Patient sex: F
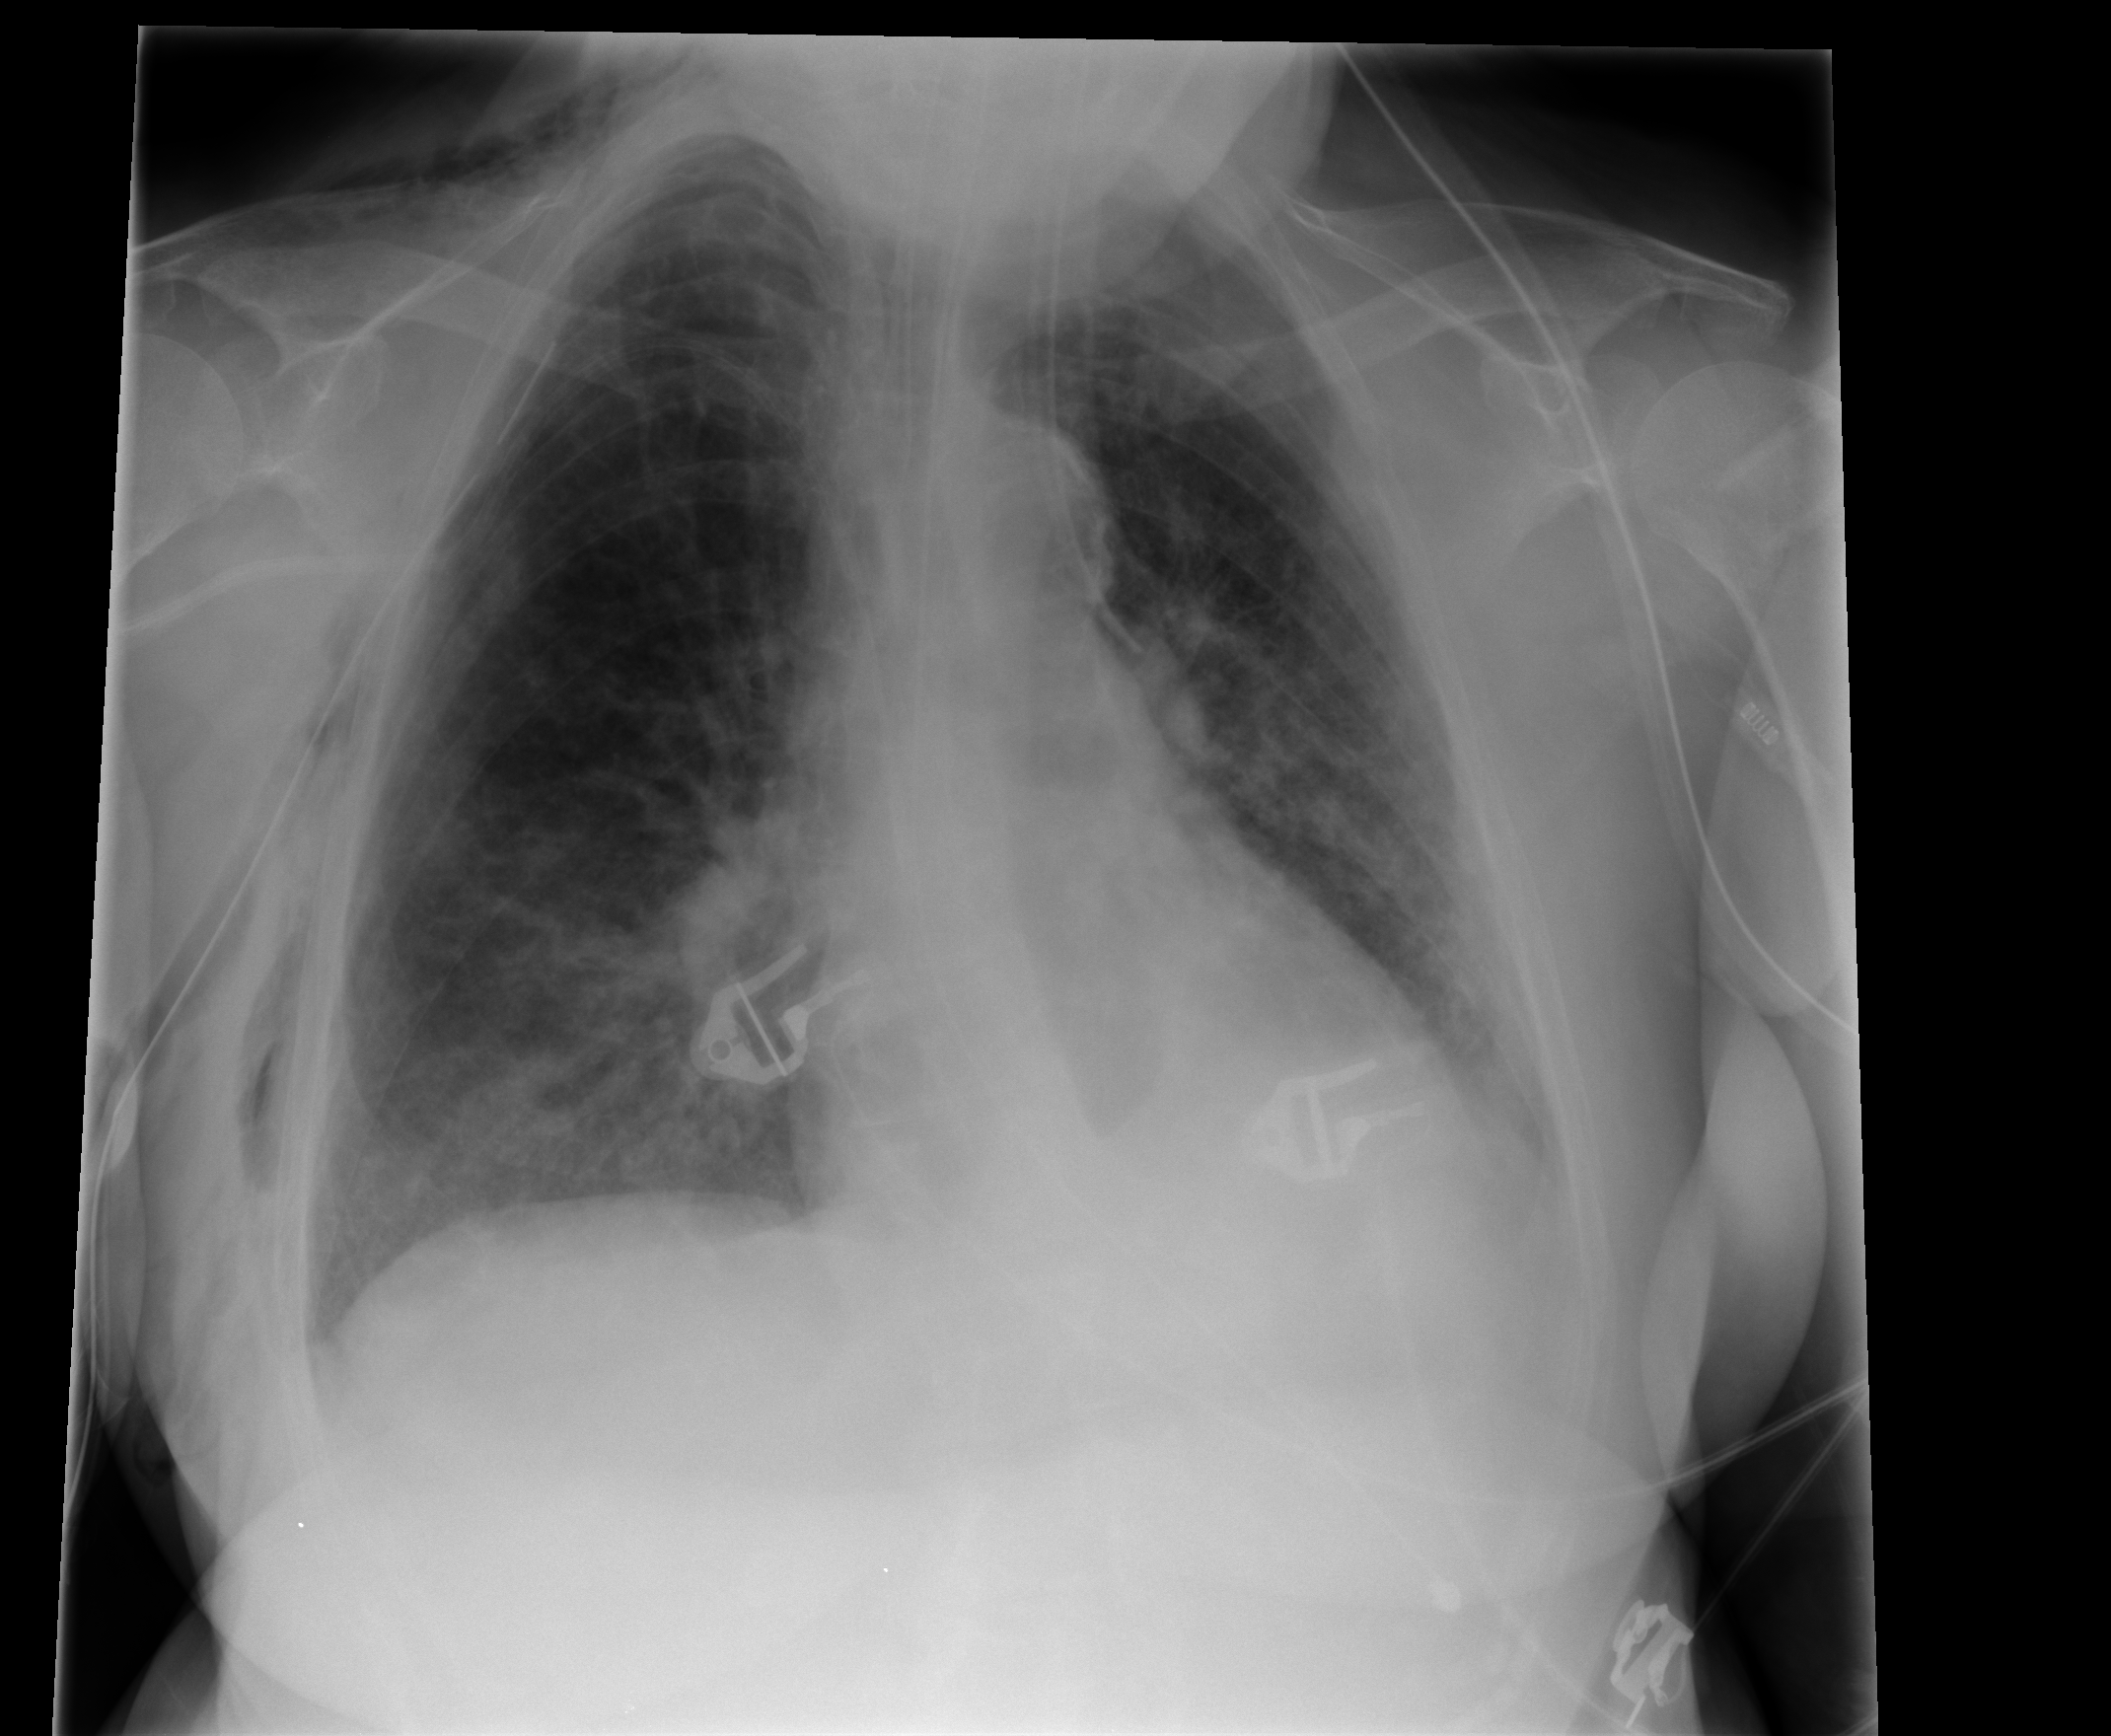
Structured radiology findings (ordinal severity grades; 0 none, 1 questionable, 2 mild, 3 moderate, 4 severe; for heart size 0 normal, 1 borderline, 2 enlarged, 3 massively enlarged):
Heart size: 1
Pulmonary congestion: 1
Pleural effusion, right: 0
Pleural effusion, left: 2
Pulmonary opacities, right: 1
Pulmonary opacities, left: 2
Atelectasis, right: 2
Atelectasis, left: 2